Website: apple
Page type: store-pickup
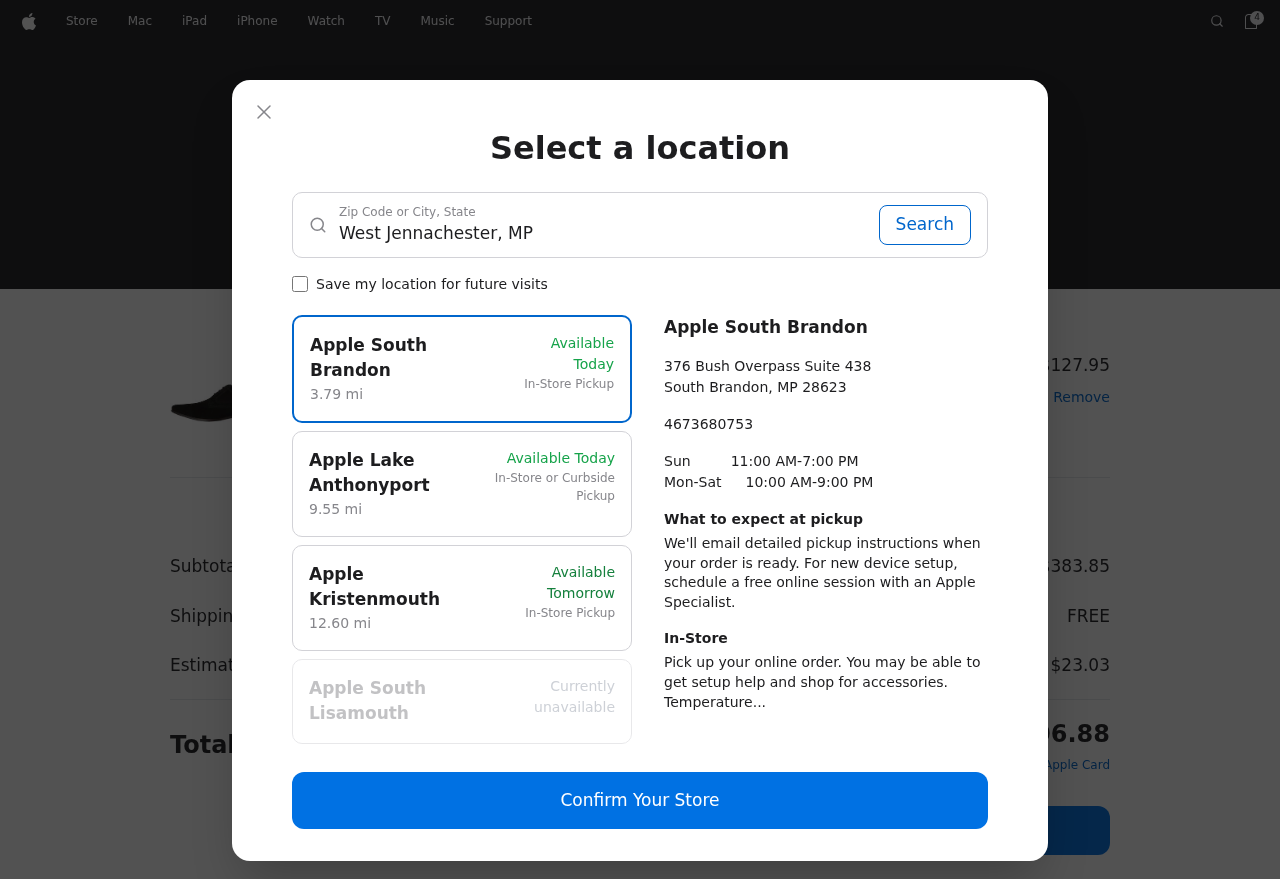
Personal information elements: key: PII_CITY_STATE
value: West Jennachester, MP
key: PII_LOCATION1_CITY
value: Apple South Brandon
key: PII_LOCATION1_CITY_STATE_ZIP
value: South Brandon, MP 28623
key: PII_LOCATION1_STREET
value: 376 Bush Overpass Suite 438
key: PII_LOCATION2_CITY
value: Apple Lake Anthonyport
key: PII_LOCATION3_CITY
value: Apple Kristenmouth
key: PII_LOCATION4_CITY
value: Apple South Lisamouth
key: PII_PHONE
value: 4673680753
Product elements: key: PRODUCT1_NAME
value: Acton Derbys, Black), 8 UK
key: PRODUCT1_PRICE
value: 127.95
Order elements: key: ORDER_NUM_ITEMS
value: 4
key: ORDER_TOTAL
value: $406.88
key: ORDER_SUBTOTAL
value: $383.85
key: ORDER_SHIPPING_COST
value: FREE
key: ORDER_TAX
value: $23.03
Search elements: key: SEARCH_CITY_STATE
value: West Jennachester, MP